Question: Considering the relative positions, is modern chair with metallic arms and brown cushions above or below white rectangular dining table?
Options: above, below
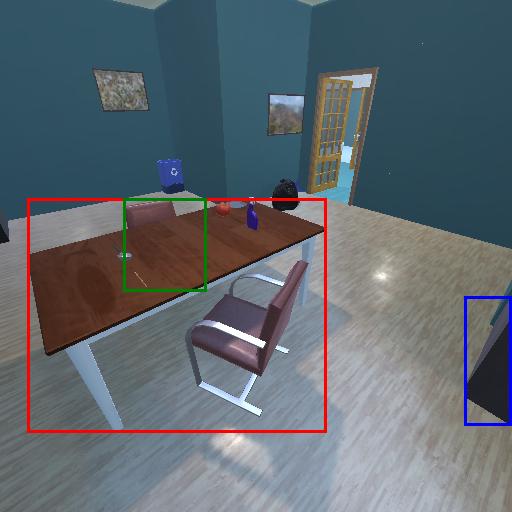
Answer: above